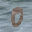
Label: 0